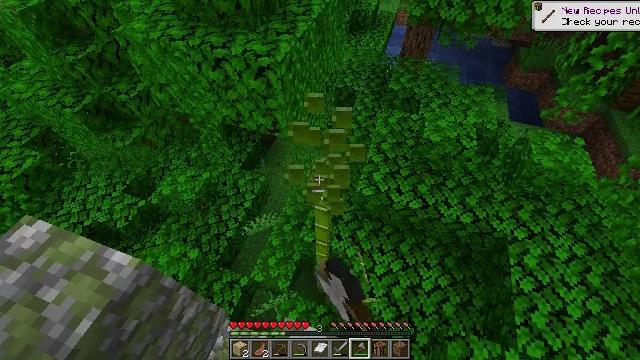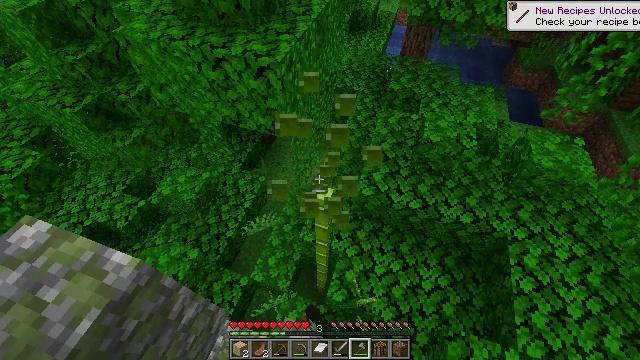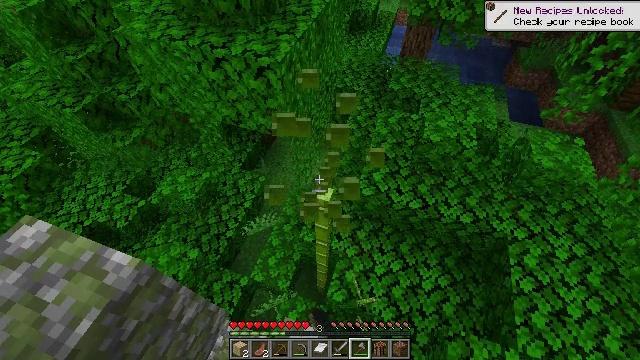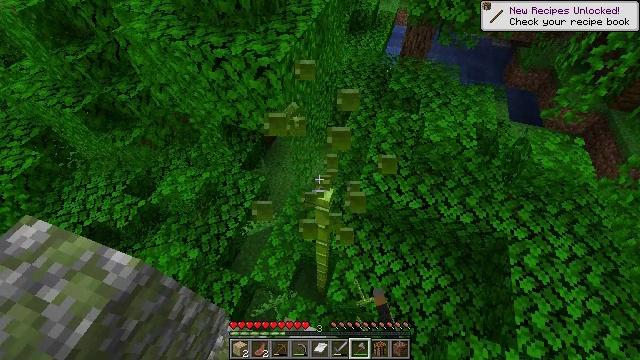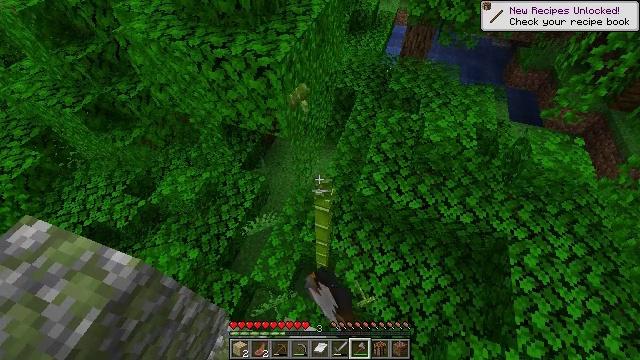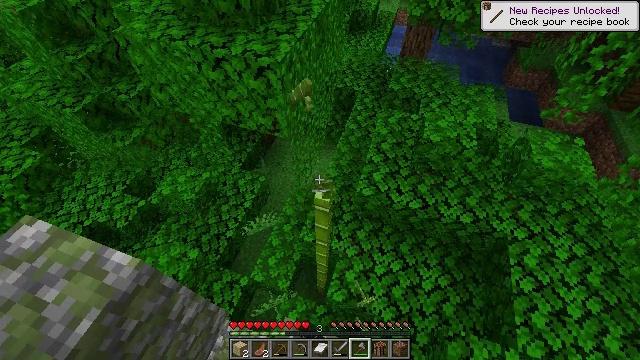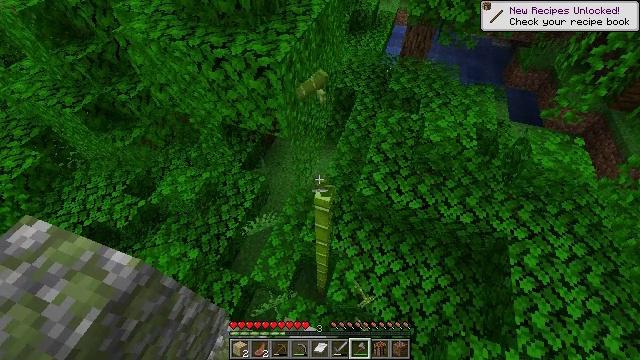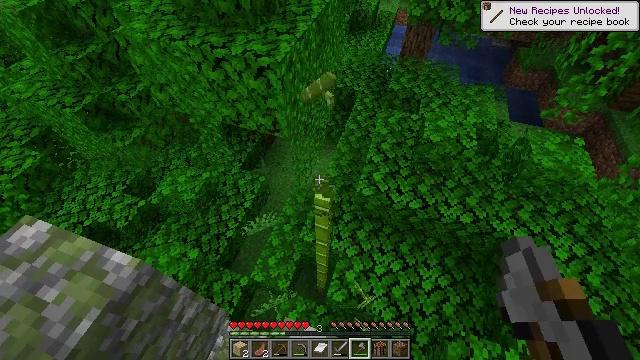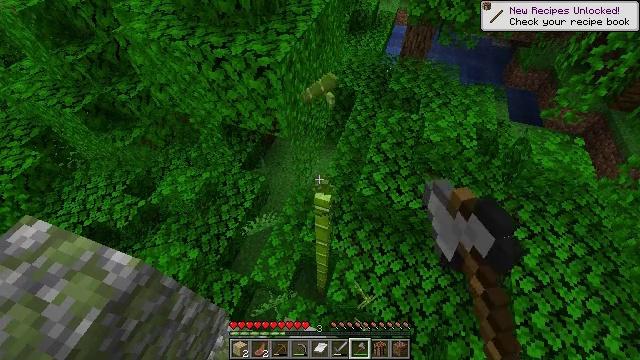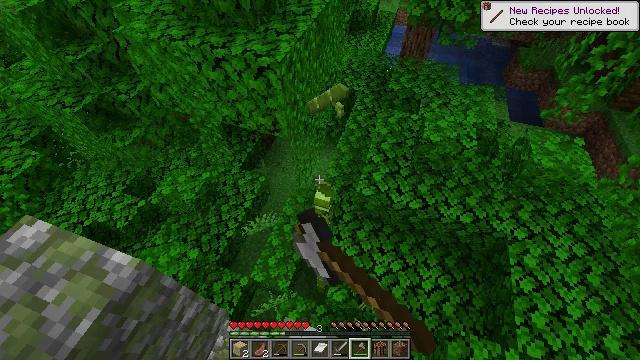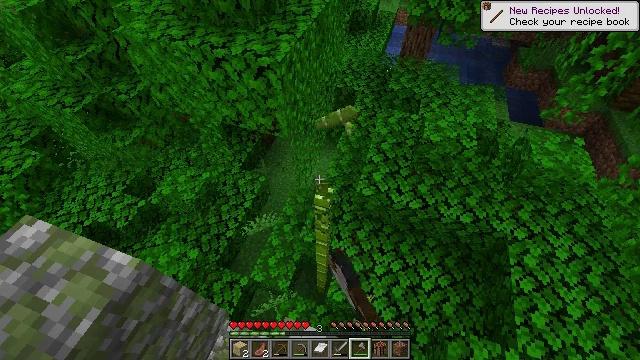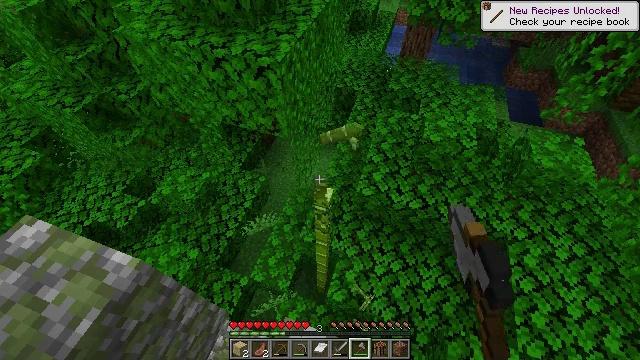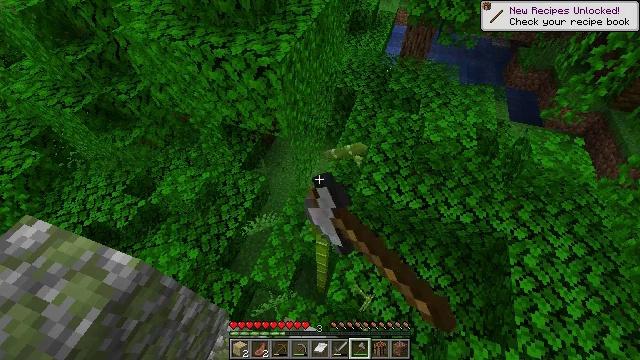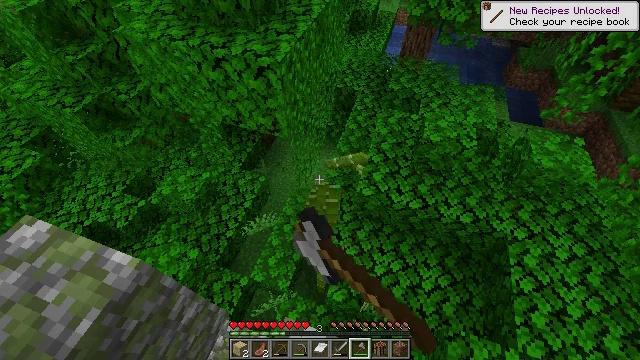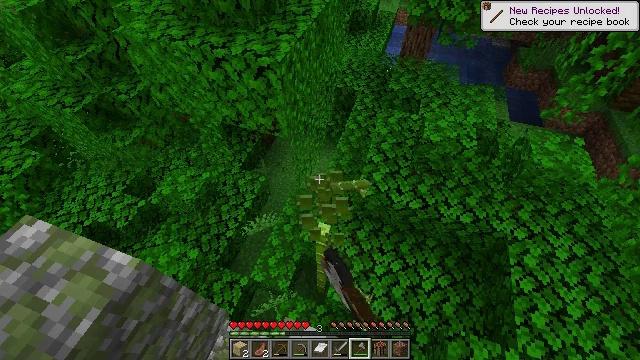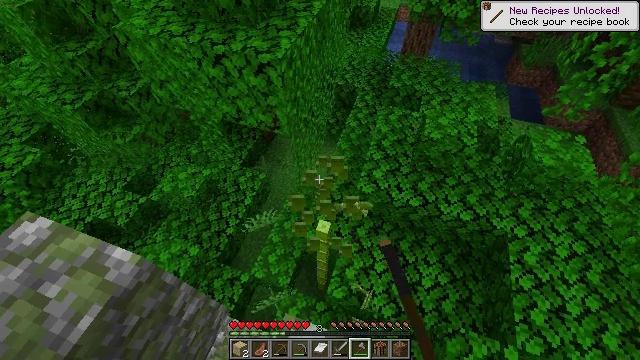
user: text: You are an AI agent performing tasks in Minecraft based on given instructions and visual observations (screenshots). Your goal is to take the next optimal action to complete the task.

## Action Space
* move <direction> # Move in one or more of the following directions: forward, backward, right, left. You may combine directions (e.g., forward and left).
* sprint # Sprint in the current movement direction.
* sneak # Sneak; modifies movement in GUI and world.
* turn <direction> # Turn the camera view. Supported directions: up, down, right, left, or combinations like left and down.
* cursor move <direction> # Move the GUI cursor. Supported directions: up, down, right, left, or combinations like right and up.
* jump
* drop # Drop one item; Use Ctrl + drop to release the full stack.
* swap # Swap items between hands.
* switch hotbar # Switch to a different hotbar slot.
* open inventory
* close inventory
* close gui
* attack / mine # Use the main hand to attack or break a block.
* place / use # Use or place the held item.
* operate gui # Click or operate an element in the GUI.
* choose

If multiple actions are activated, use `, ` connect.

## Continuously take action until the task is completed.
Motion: motion action
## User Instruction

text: Attack bamboo to gather it.
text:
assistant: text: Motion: attack / mine
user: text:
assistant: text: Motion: attack / mine
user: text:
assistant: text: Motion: attack / mine
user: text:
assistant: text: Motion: attack / mine
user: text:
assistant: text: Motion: attack / mine
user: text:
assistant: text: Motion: attack / mine
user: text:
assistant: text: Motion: attack / mine
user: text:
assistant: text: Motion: attack / mine
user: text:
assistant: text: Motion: attack / mine
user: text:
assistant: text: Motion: attack / mine
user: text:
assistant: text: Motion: attack / mine
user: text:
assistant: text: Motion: attack / mine
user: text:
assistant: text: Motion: attack / mine
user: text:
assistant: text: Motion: attack / mine
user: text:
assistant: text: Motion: attack / mine
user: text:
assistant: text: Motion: turn down, attack / mine
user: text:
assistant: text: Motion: turn down, attack / mine
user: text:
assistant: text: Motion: attack / mine
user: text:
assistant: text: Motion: attack / mine
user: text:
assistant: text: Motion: attack / mine
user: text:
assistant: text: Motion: attack / mine
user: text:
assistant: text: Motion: attack / mine
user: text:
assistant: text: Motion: attack / mine
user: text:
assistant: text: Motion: attack / mine
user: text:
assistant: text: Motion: turn down, attack / mine
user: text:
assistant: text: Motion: turn down, attack / mine
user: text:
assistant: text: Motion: turn down, attack / mine
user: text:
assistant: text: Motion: attack / mine
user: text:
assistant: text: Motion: attack / mine
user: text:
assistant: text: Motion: attack / mine